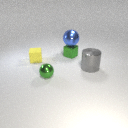
small green metal cube to the left of large gray metal cylinder